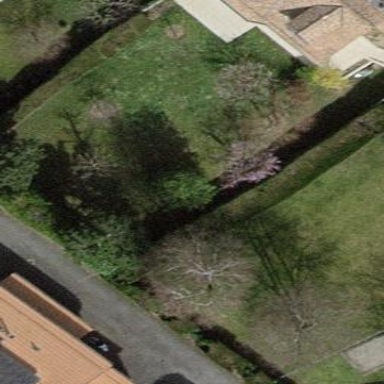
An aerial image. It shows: Garden surrounded by fence.